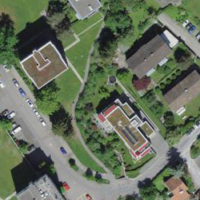
EUNIS habitat code: 55
Species observed at this site:
Prunus padus